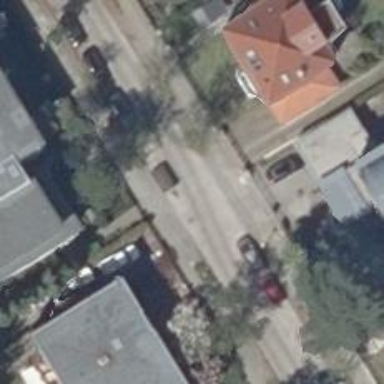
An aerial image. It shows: Residential road with concrete plates surface. There are parallel on-street parking lanes on both sides.